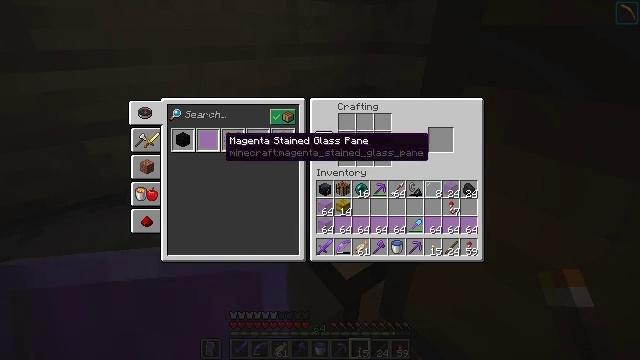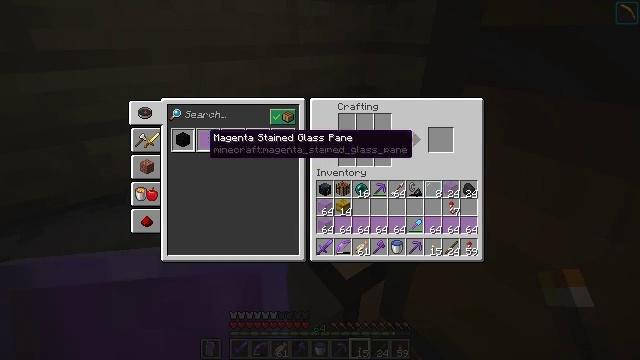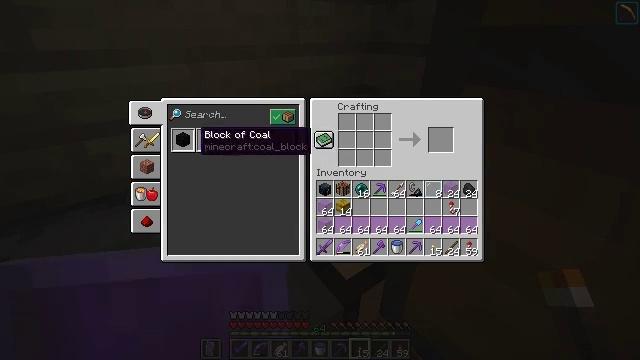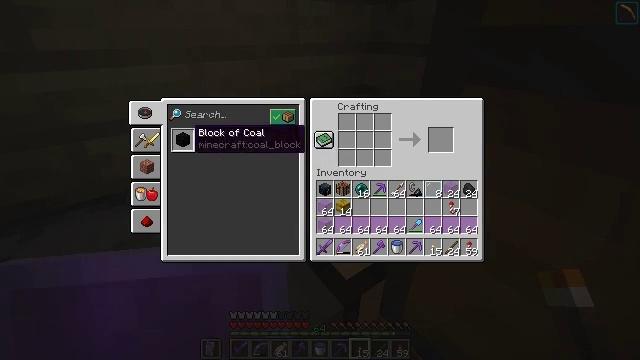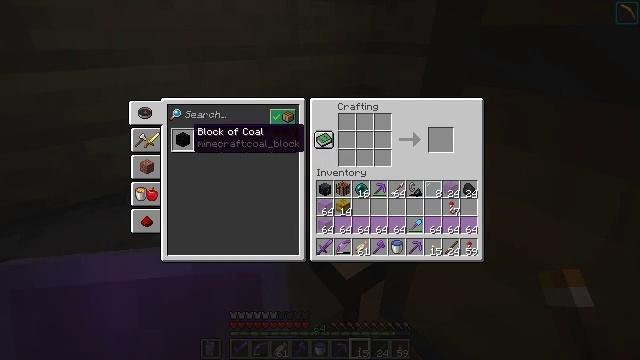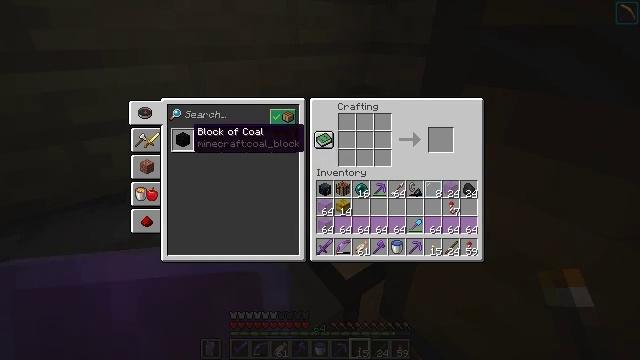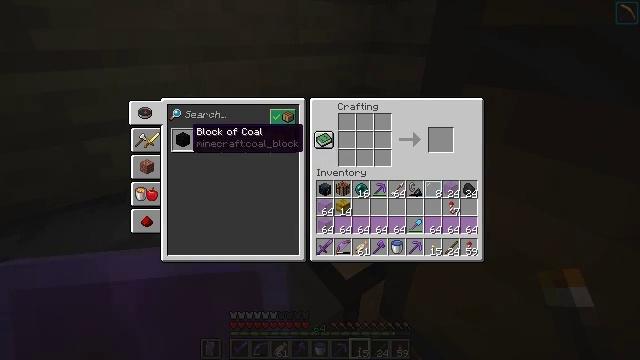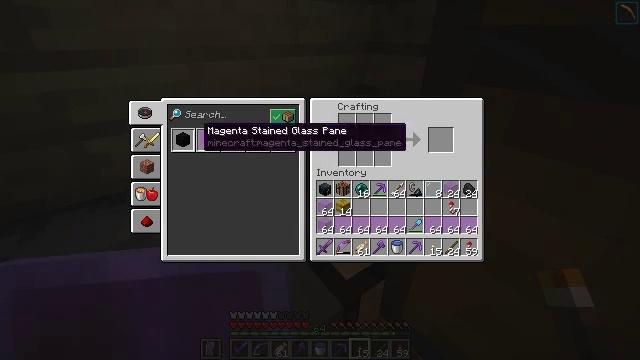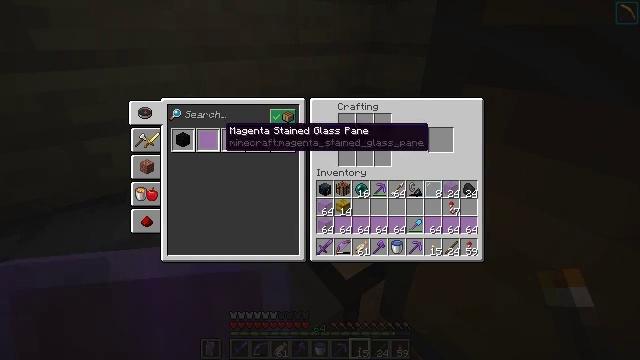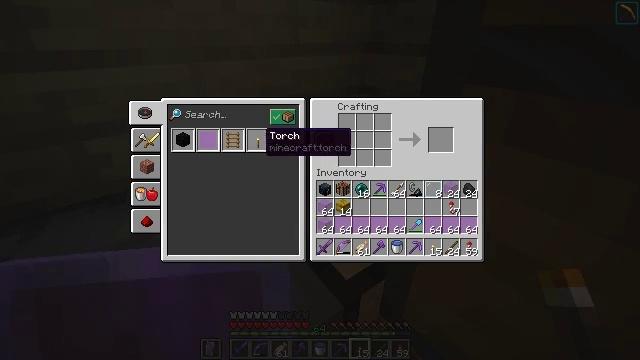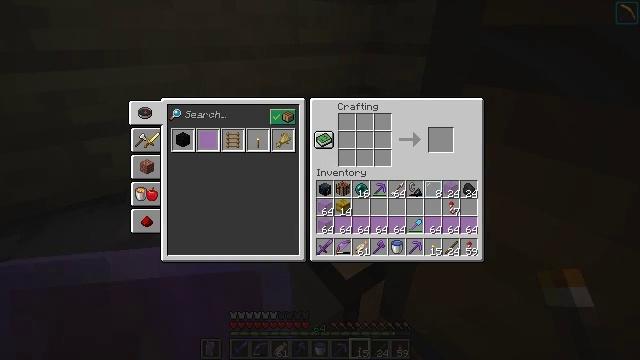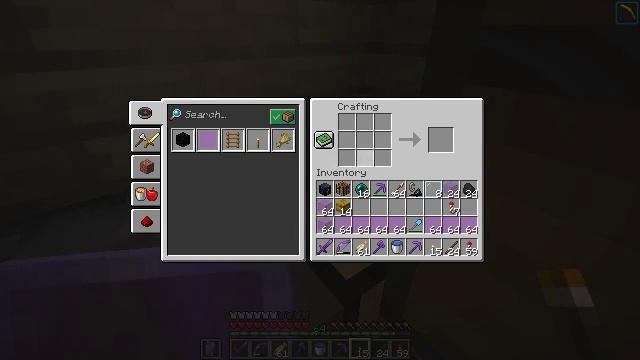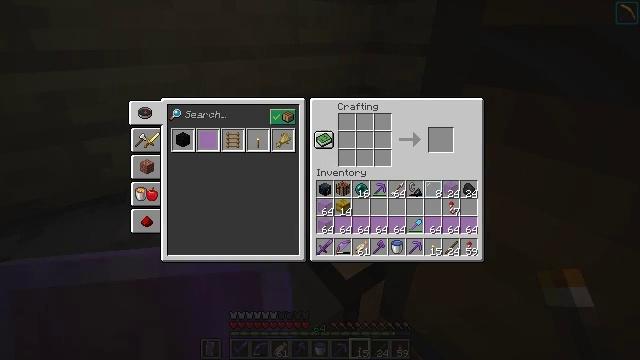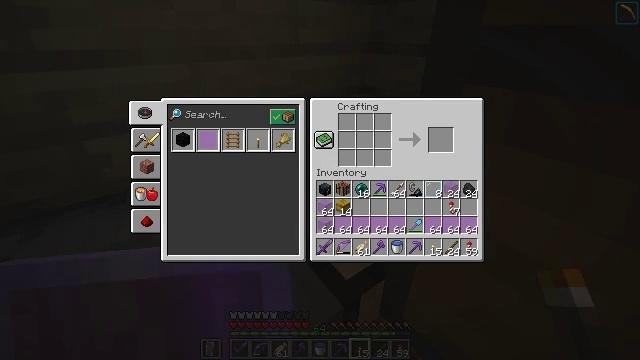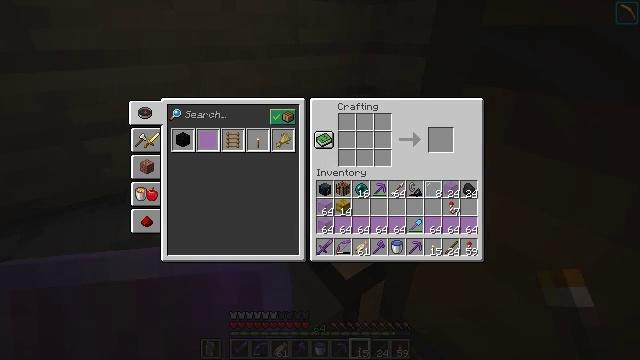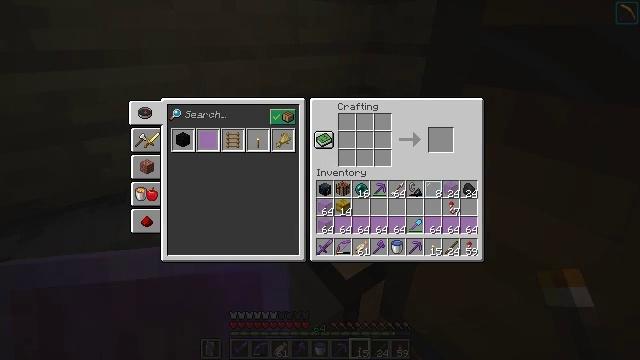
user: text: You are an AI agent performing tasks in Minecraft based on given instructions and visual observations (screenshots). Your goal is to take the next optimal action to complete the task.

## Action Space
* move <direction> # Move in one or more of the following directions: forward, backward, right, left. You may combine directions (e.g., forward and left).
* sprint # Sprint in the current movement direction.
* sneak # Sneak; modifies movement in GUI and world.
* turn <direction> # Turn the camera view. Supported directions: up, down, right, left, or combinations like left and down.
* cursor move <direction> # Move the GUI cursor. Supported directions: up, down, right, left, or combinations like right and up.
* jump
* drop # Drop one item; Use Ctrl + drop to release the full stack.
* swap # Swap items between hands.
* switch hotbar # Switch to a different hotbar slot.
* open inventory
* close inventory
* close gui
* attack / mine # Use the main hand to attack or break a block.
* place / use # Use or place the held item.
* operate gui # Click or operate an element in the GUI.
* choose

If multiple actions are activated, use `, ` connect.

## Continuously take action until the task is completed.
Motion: motion action
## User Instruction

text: Combine magenta stained glass in the crafting grid to get magenta stained glass pane.
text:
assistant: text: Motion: cursor move left
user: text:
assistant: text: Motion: sneak, cursor move left
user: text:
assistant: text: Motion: sneak
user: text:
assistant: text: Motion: sneak
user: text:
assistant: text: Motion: sneak
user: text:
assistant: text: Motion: sneak
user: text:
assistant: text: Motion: sneak, cursor move right
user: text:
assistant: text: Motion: sneak, cursor move right
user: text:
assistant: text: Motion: sneak, cursor move right
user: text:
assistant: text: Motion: cursor move right and down
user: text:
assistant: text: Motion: cursor move right and down
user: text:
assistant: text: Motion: cursor move right and down
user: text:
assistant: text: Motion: cursor move right
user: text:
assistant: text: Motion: no_op
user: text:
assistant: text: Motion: no_op
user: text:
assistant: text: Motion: cursor move right
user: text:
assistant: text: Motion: cursor move right
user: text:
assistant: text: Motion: cursor move right
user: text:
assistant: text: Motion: cursor move right
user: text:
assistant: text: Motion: no_op
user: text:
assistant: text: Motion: no_op
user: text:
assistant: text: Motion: no_op
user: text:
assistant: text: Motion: no_op
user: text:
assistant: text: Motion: cursor move left
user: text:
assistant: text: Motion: no_op
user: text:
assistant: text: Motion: no_op
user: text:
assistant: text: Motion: no_op
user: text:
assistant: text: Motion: no_op
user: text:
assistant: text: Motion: no_op
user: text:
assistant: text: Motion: no_op